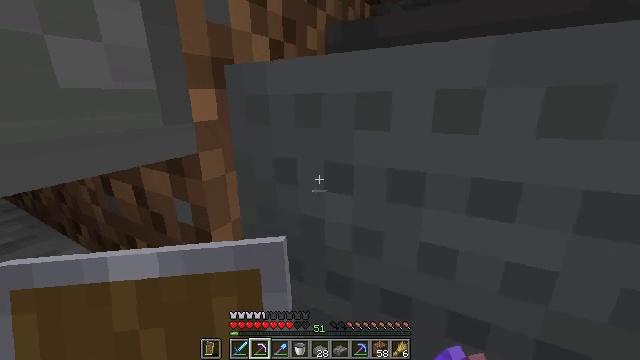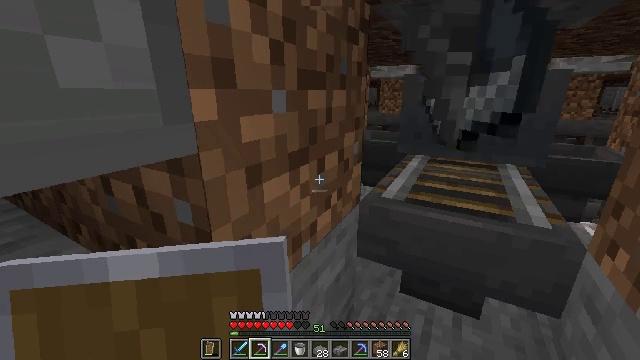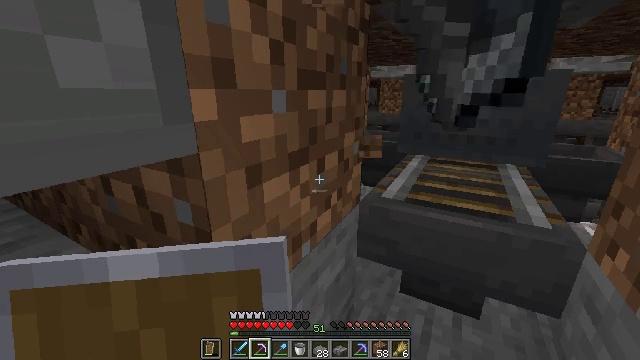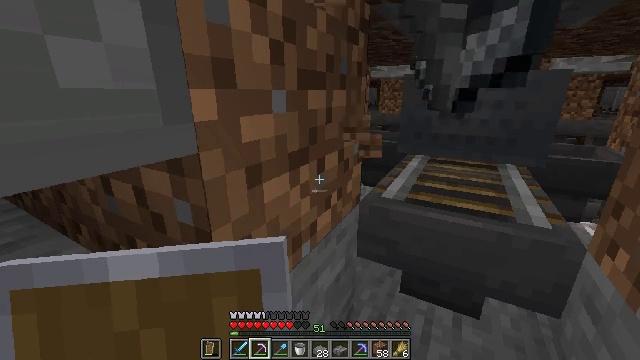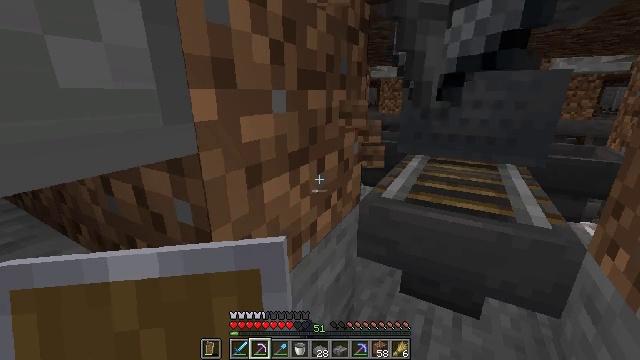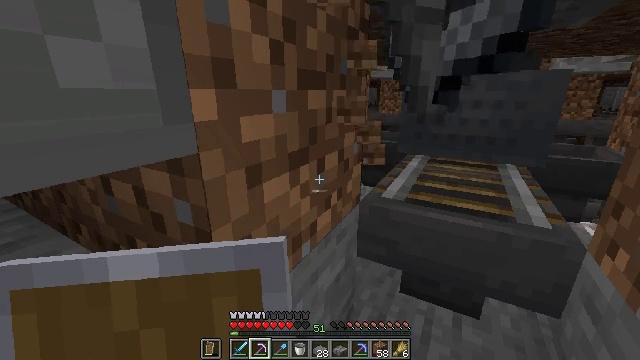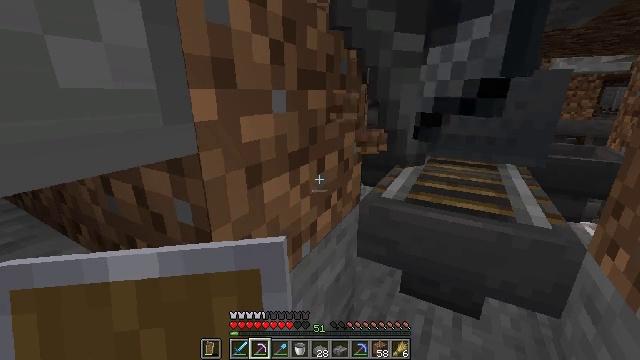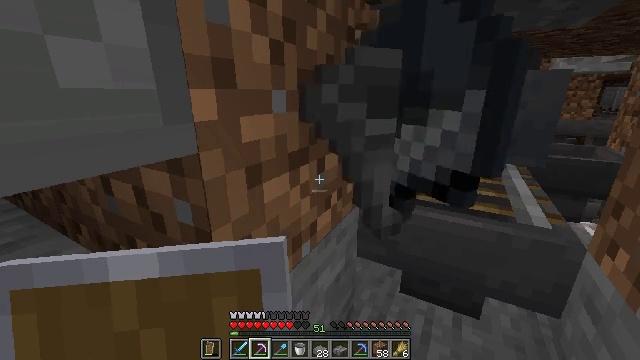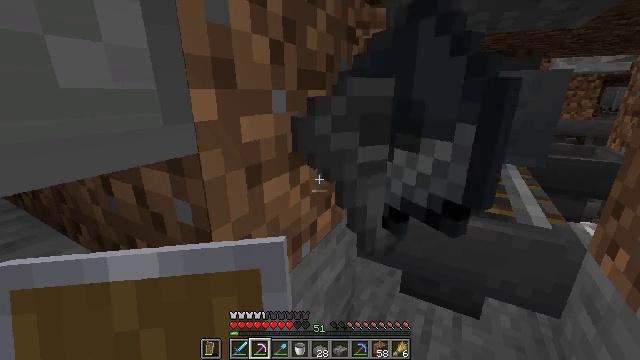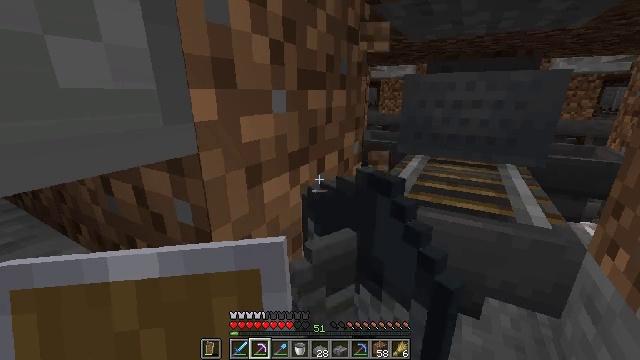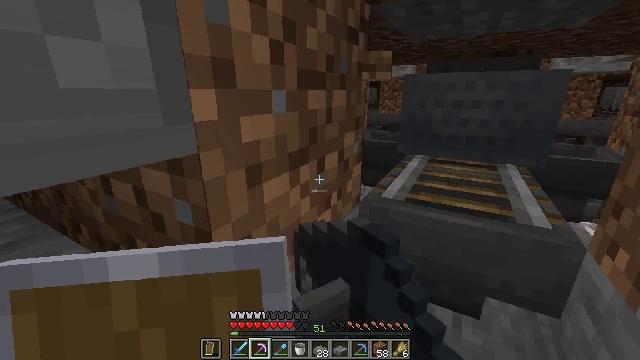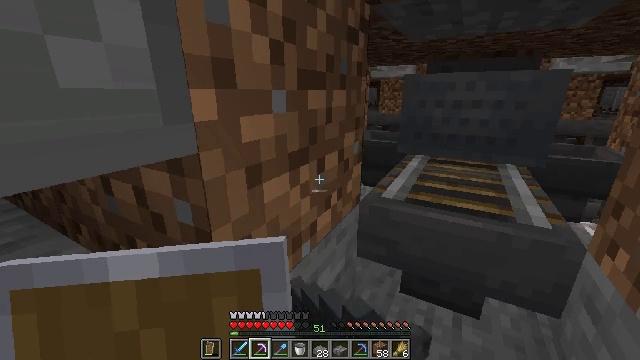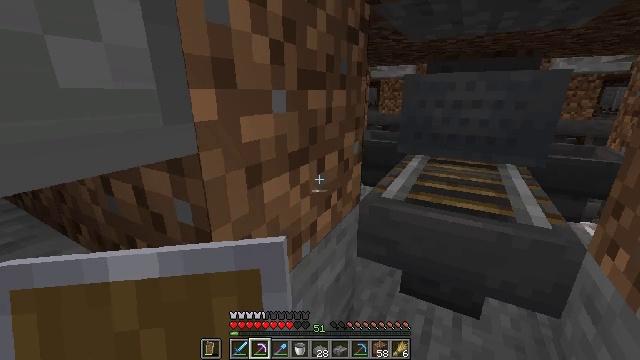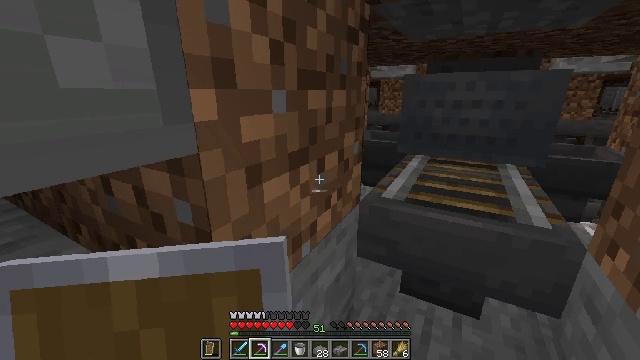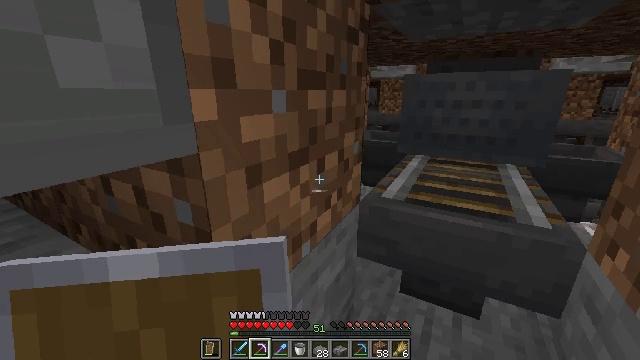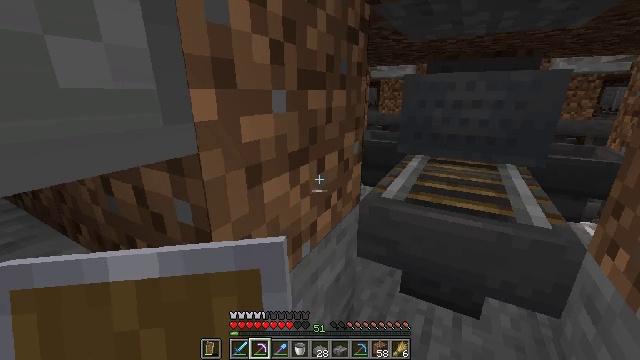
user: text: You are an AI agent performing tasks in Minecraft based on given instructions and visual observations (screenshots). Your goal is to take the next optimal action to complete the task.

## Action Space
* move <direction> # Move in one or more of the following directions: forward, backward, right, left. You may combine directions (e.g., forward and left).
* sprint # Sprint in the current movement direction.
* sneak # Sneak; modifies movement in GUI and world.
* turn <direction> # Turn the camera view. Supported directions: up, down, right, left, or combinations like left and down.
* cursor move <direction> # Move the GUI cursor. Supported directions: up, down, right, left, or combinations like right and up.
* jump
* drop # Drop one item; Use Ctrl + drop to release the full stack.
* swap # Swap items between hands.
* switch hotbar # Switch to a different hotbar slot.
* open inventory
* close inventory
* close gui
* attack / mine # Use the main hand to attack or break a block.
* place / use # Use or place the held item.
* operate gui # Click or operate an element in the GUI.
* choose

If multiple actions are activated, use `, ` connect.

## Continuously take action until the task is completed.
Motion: motion action
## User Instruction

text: Open the crafting table to craft a hopper minecart.
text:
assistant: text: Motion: attack / mine
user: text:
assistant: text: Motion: attack / mine
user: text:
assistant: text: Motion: attack / mine
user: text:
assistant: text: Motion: attack / mine
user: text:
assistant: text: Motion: attack / mine
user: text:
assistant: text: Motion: no_op
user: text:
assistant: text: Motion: no_op
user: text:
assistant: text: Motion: no_op
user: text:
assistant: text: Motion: no_op
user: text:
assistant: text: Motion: no_op
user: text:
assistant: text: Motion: no_op
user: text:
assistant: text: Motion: no_op
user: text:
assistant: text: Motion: no_op
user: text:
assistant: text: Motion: no_op
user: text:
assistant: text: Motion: no_op
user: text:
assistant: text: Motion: move forward and move right, turn left and down
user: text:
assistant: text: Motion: move forward and move right, turn left and down
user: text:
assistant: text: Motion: move forward and move right, turn left and down
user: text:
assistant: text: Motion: move forward and move right, turn down
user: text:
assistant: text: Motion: move forward and move right
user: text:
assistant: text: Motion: move forward and move right
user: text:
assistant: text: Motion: move forward and move right
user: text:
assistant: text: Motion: move forward and move right
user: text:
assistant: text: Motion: move right
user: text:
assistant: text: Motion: no_op
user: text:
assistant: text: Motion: no_op
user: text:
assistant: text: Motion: no_op
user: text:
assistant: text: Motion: no_op
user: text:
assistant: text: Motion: no_op
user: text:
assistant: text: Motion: no_op